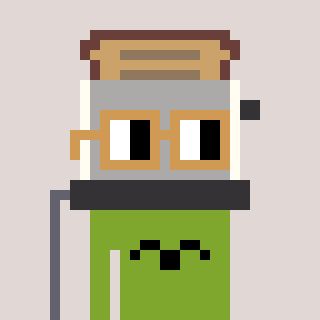
a pixel art character with square brown glasses, a toaster-shaped head and a slimegreen-colored body on a warm background